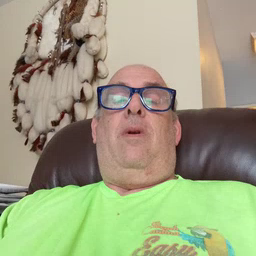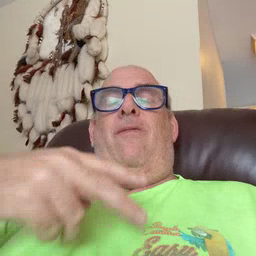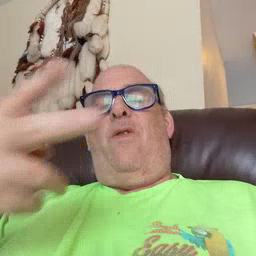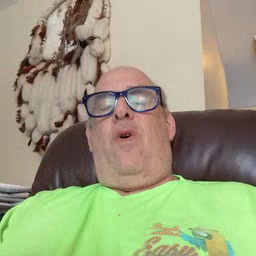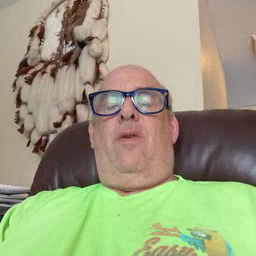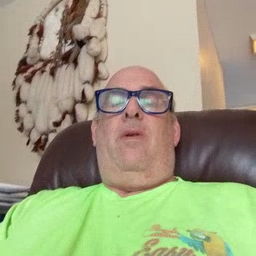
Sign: fall